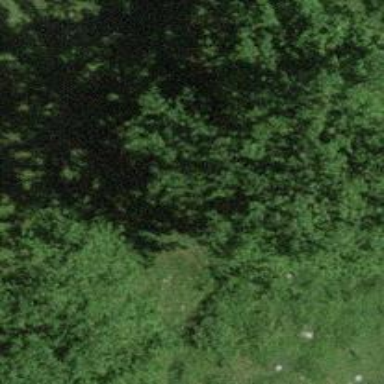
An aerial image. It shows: Single tag "natural: tree."